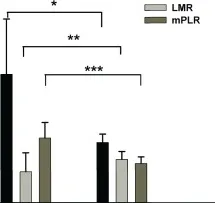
(B) The means of LMR, NLR, and mPLR before radiotherapy (2 months before radiotherapy) and after radiotherapy (2 months from the beginning of radiotherapy). *p = 0.016, **p = 0.037, ***p = 0.002.
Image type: pathology (masson_trichrome)